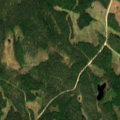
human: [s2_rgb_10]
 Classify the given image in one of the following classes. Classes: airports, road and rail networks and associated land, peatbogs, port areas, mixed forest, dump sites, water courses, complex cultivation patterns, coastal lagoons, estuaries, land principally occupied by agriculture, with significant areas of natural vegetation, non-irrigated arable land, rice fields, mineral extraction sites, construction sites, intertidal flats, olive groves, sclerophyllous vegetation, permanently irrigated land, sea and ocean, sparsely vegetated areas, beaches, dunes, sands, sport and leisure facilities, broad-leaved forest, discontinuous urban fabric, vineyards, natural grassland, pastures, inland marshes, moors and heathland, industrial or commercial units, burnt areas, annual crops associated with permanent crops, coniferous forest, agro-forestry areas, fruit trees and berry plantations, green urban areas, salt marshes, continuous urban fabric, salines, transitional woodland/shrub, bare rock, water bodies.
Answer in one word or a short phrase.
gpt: coniferous forest, mixed forest, transitional woodland/shrub